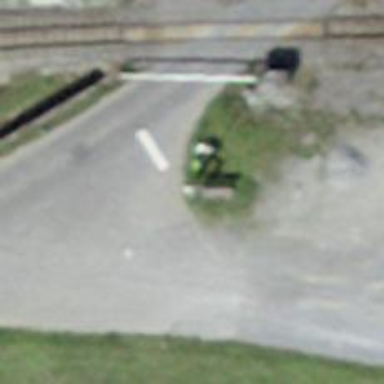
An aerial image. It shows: Bus stop with platform for public transport.